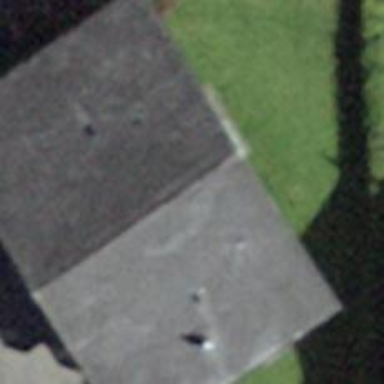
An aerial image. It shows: Building with ridged roof.